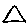
Label: triangle